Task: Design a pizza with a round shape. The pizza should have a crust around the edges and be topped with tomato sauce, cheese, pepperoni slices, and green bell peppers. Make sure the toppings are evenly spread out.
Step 679:
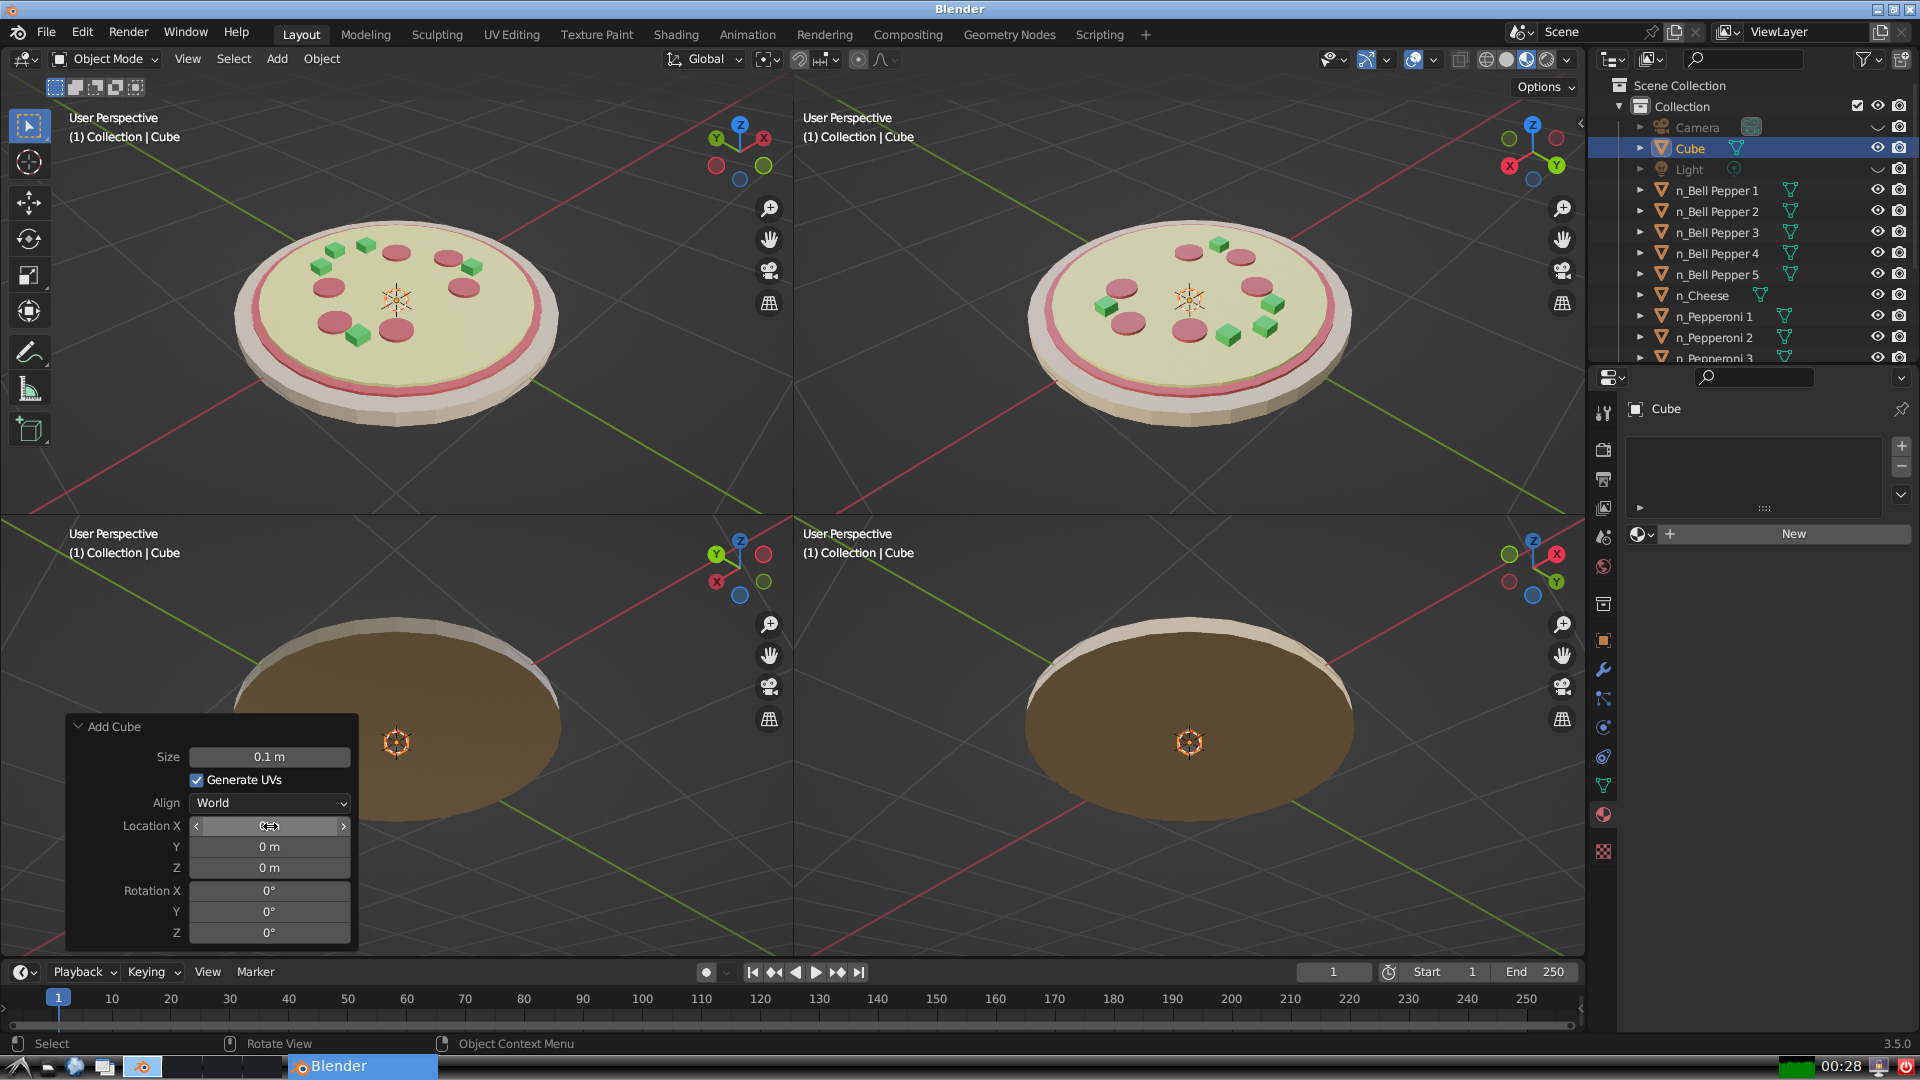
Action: {"mouse_move": [270, 847]}